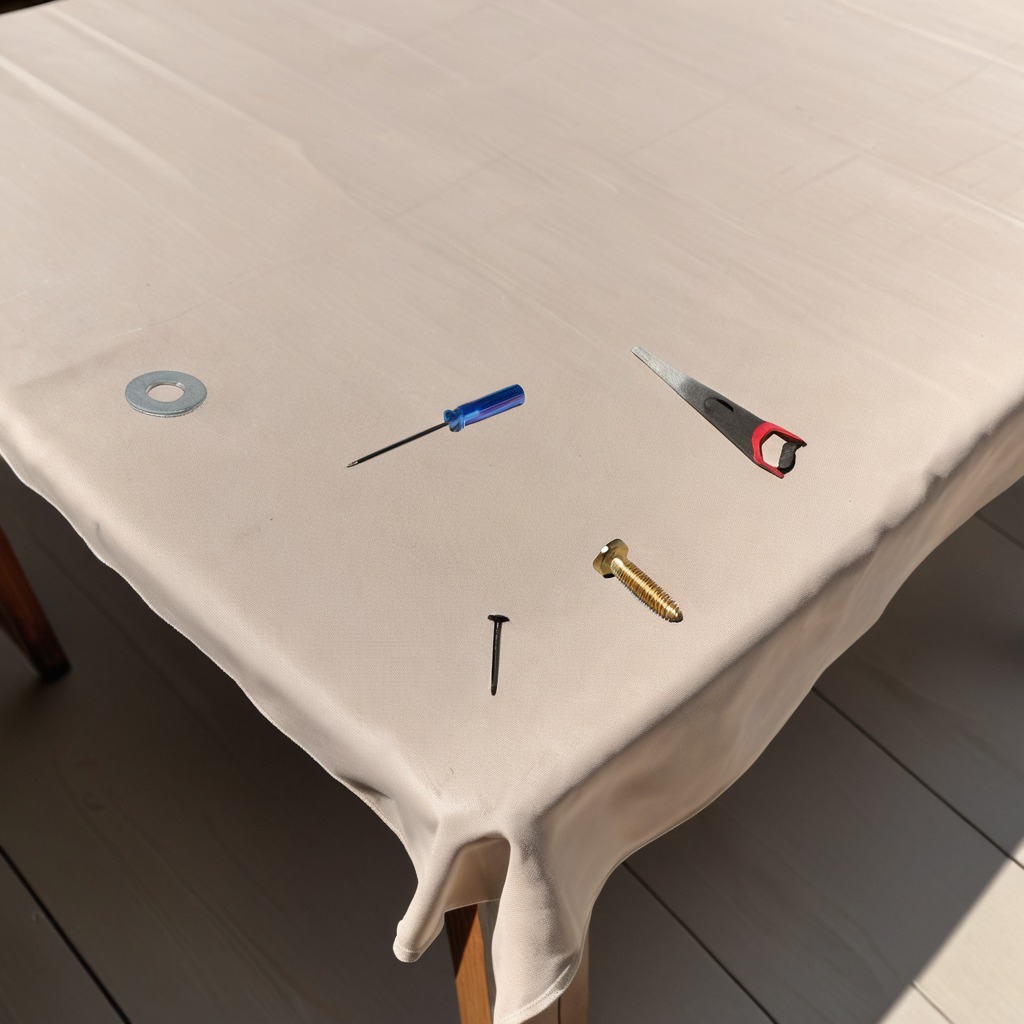
A flat metal washer, a metal machine screw, an iron nail, a handheld metal saw, and a screwdriver are lying on the wooden table.